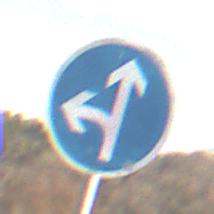
Verkehrszeichen: VorgeschriebeneFahrtrichtungGeradeausOderLinks
Umgebung: Outdoor, Nature
Tageszeit: MorningAfternoon
Wetter: PartlyCloudy
Licht: Natural
Jahreszeit: NotSpecified
Kontrast: HighContrast